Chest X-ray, PA view. Patient: 50 years old, sex M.
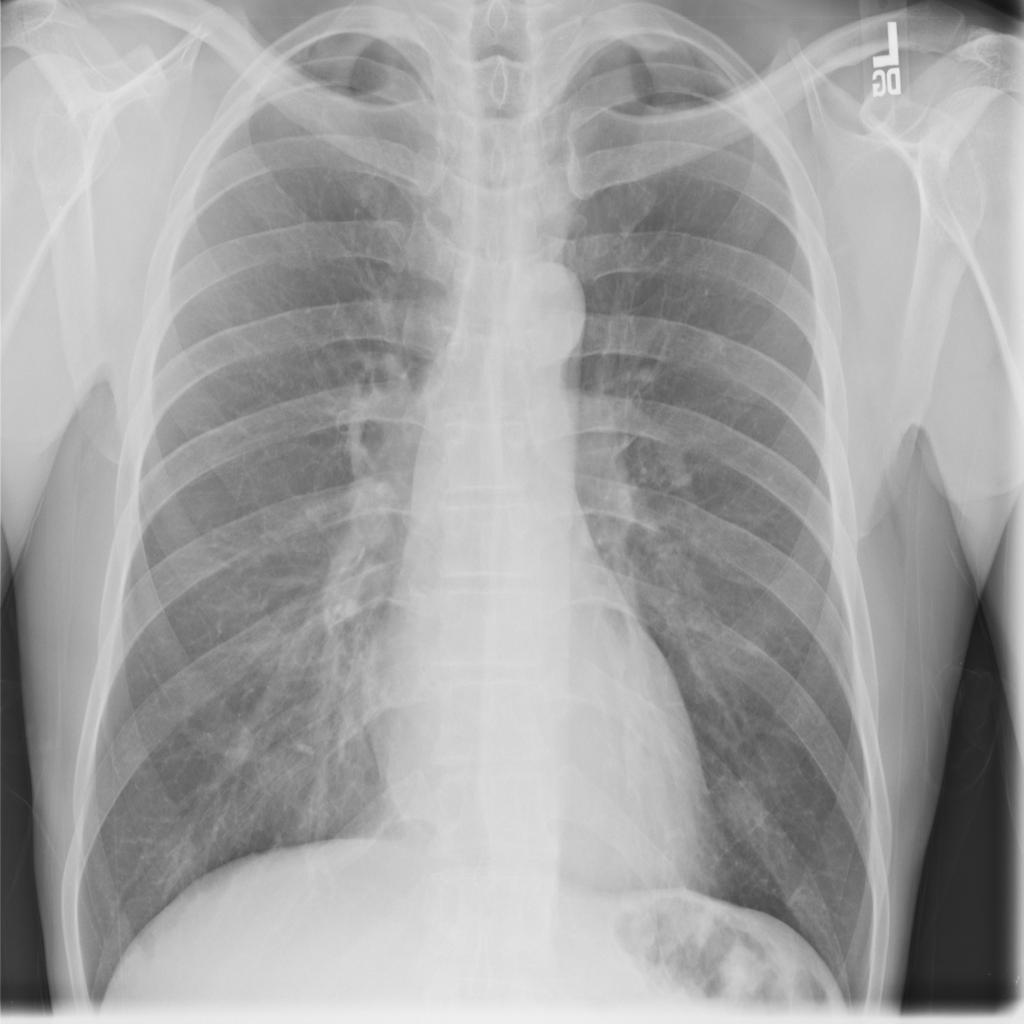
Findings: No Finding